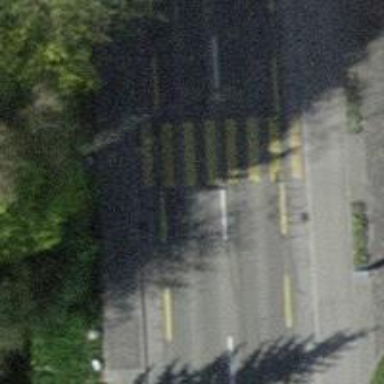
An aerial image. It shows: Marked zebra crossing on the road.